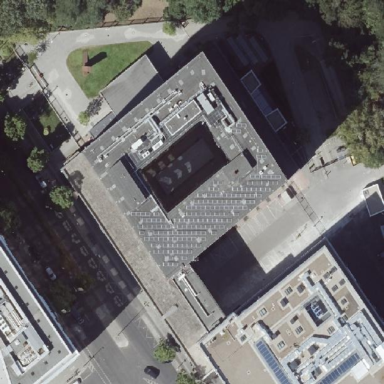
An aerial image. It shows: Government office.